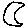
Label: moon